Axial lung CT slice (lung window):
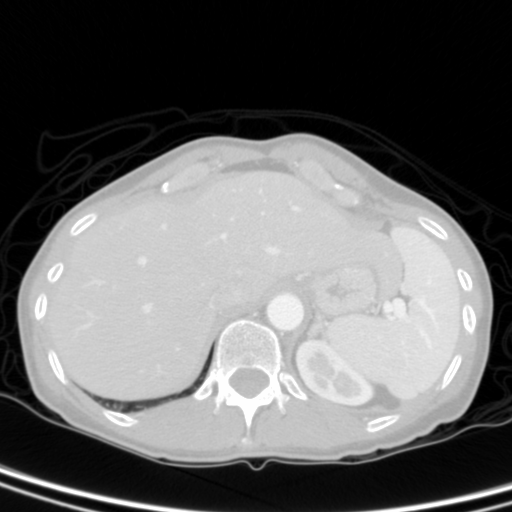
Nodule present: no